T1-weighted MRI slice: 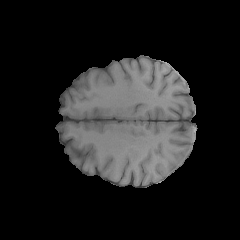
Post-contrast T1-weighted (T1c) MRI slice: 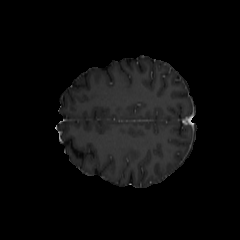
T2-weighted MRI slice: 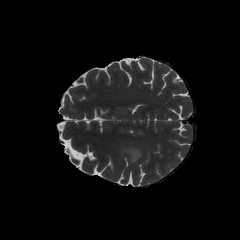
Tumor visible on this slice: yes